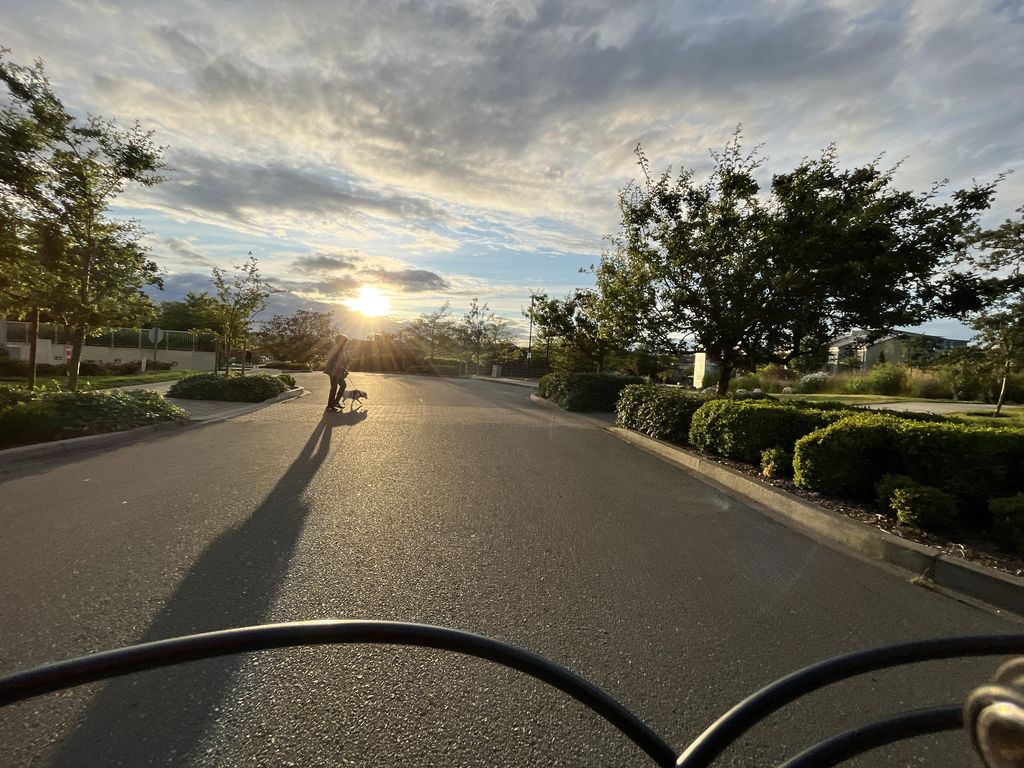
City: victoria